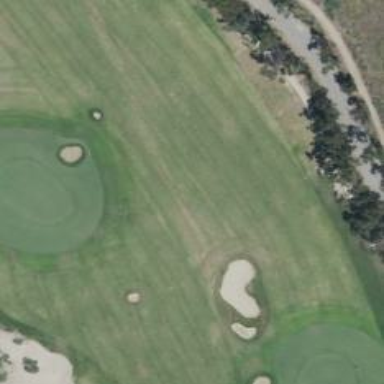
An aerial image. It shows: Golf hole.